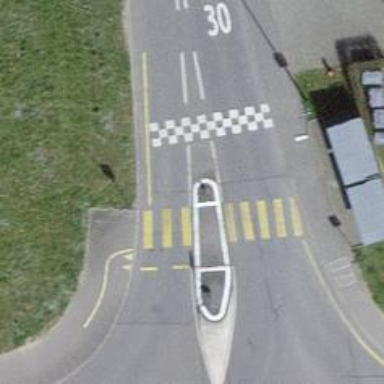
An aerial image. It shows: Footway located on traffic island.